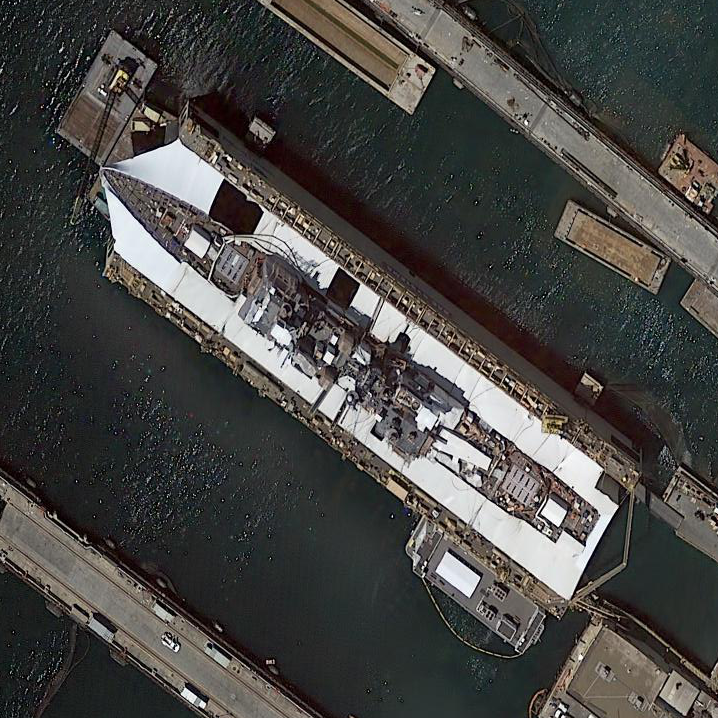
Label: cruiser